Milling tool wear sample.
Tool blade image: 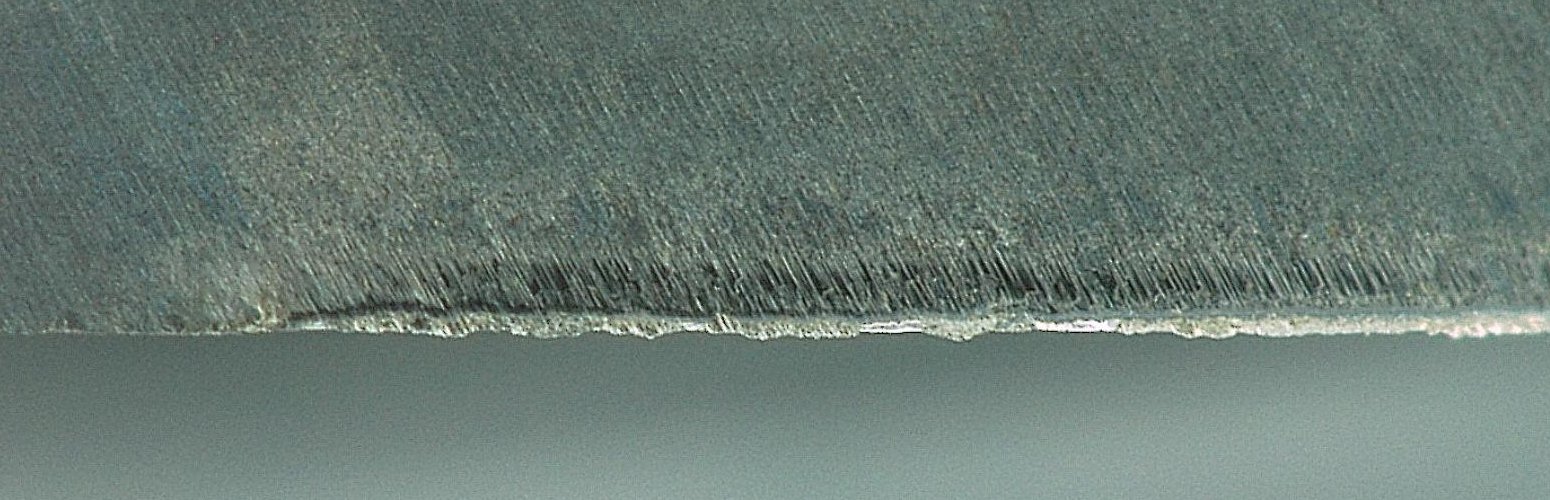
Chip image: 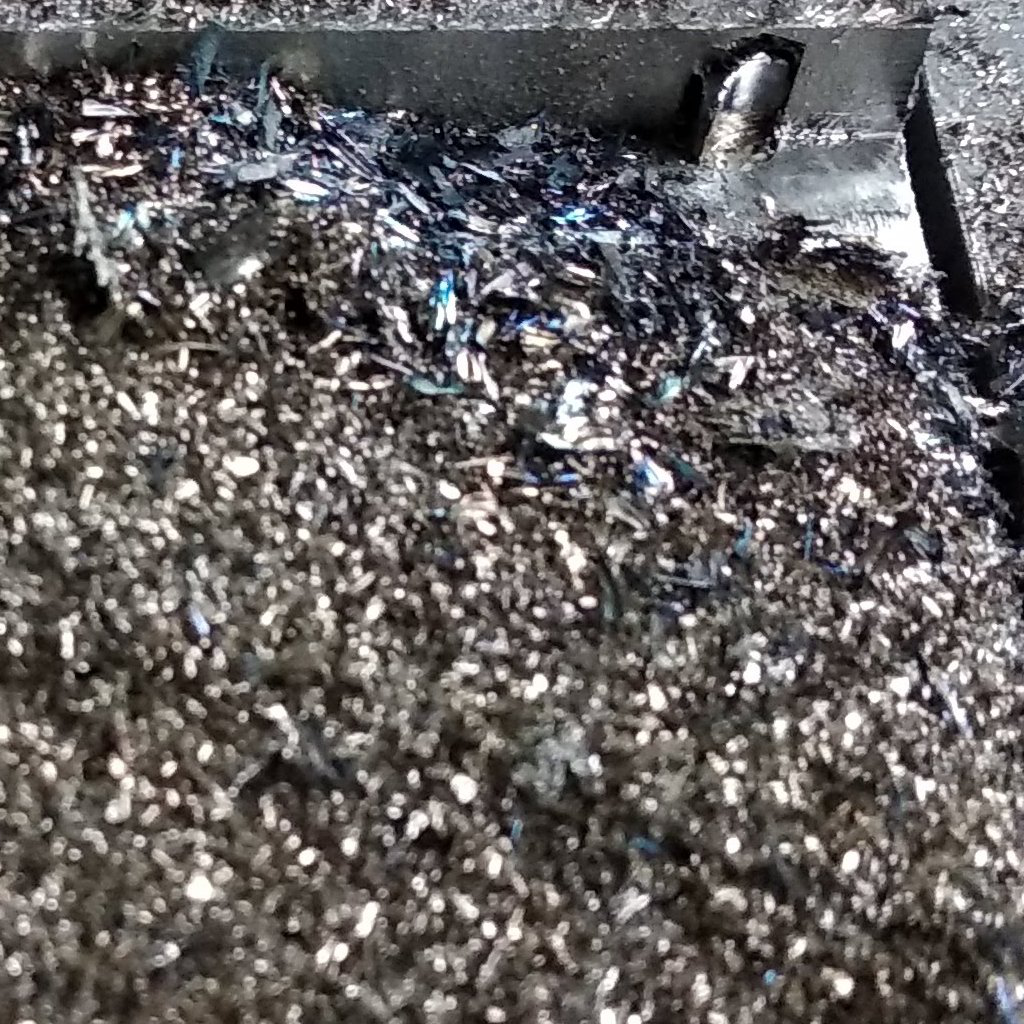
Workpiece image: 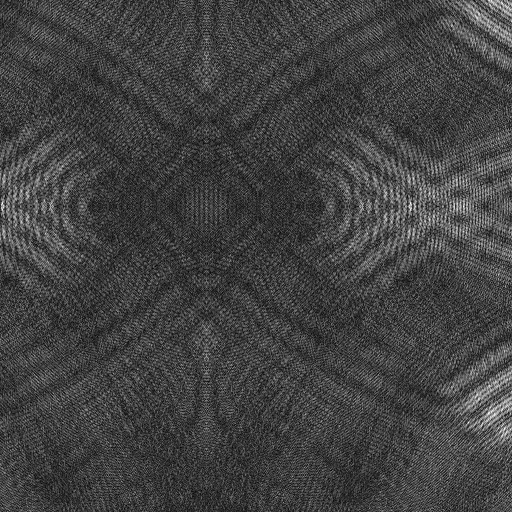
Tool wear state: used
Gaps: 0
Flank wear: 84.8
Overhang: 23.31
Force-signal Mel-spectrograms (X, Y, Z axes): 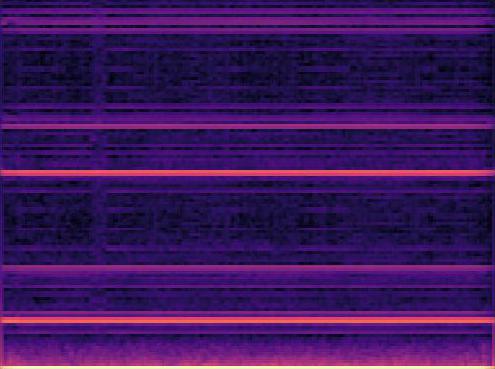 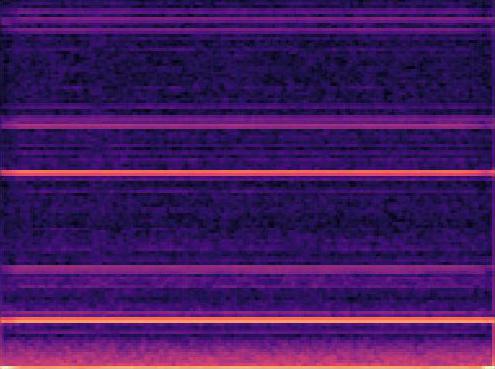 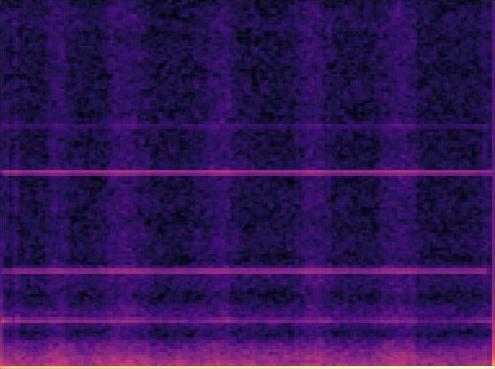
Force-signal scalograms (X, Y, Z axes): 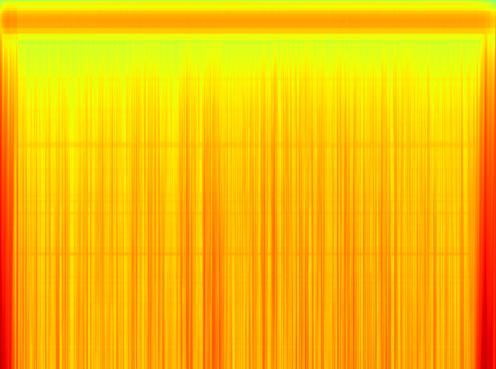 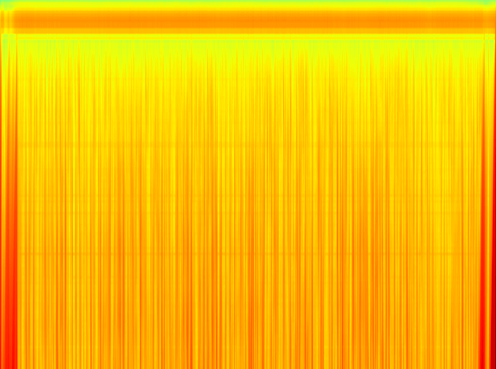 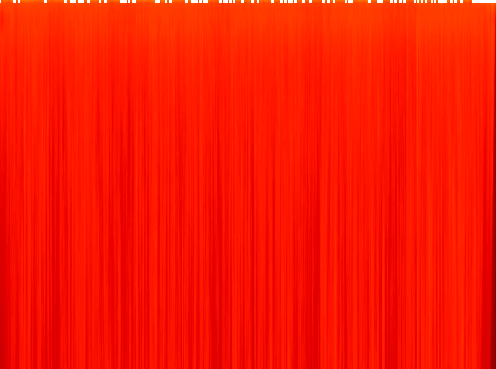
Force phase: initial_break_in_wear